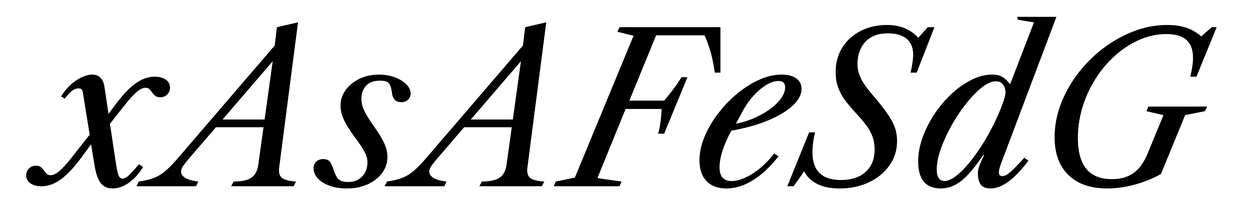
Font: LibreCaslonText-Italic_Italic